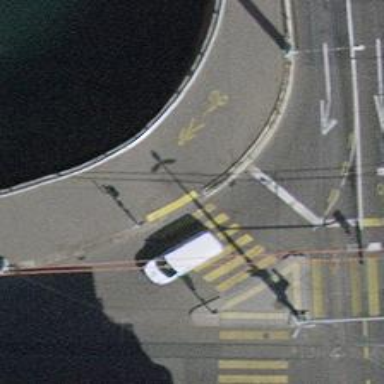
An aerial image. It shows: Road crossing with traffic signals.